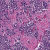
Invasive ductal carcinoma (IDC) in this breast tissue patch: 0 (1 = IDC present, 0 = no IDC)